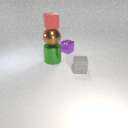
large brown metal sphere above large green metal cylinder